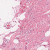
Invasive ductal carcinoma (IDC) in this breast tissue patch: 0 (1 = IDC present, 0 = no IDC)